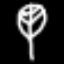
Label: leaf